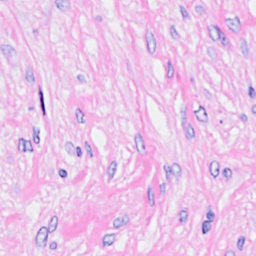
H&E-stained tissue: Breast